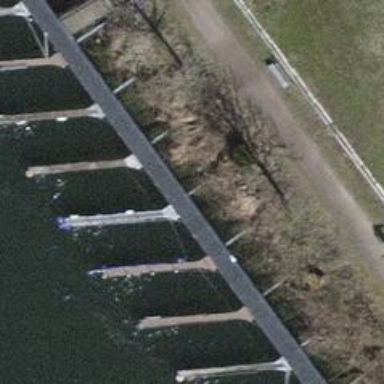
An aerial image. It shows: Pier made of metal with mooring facilities.